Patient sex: F
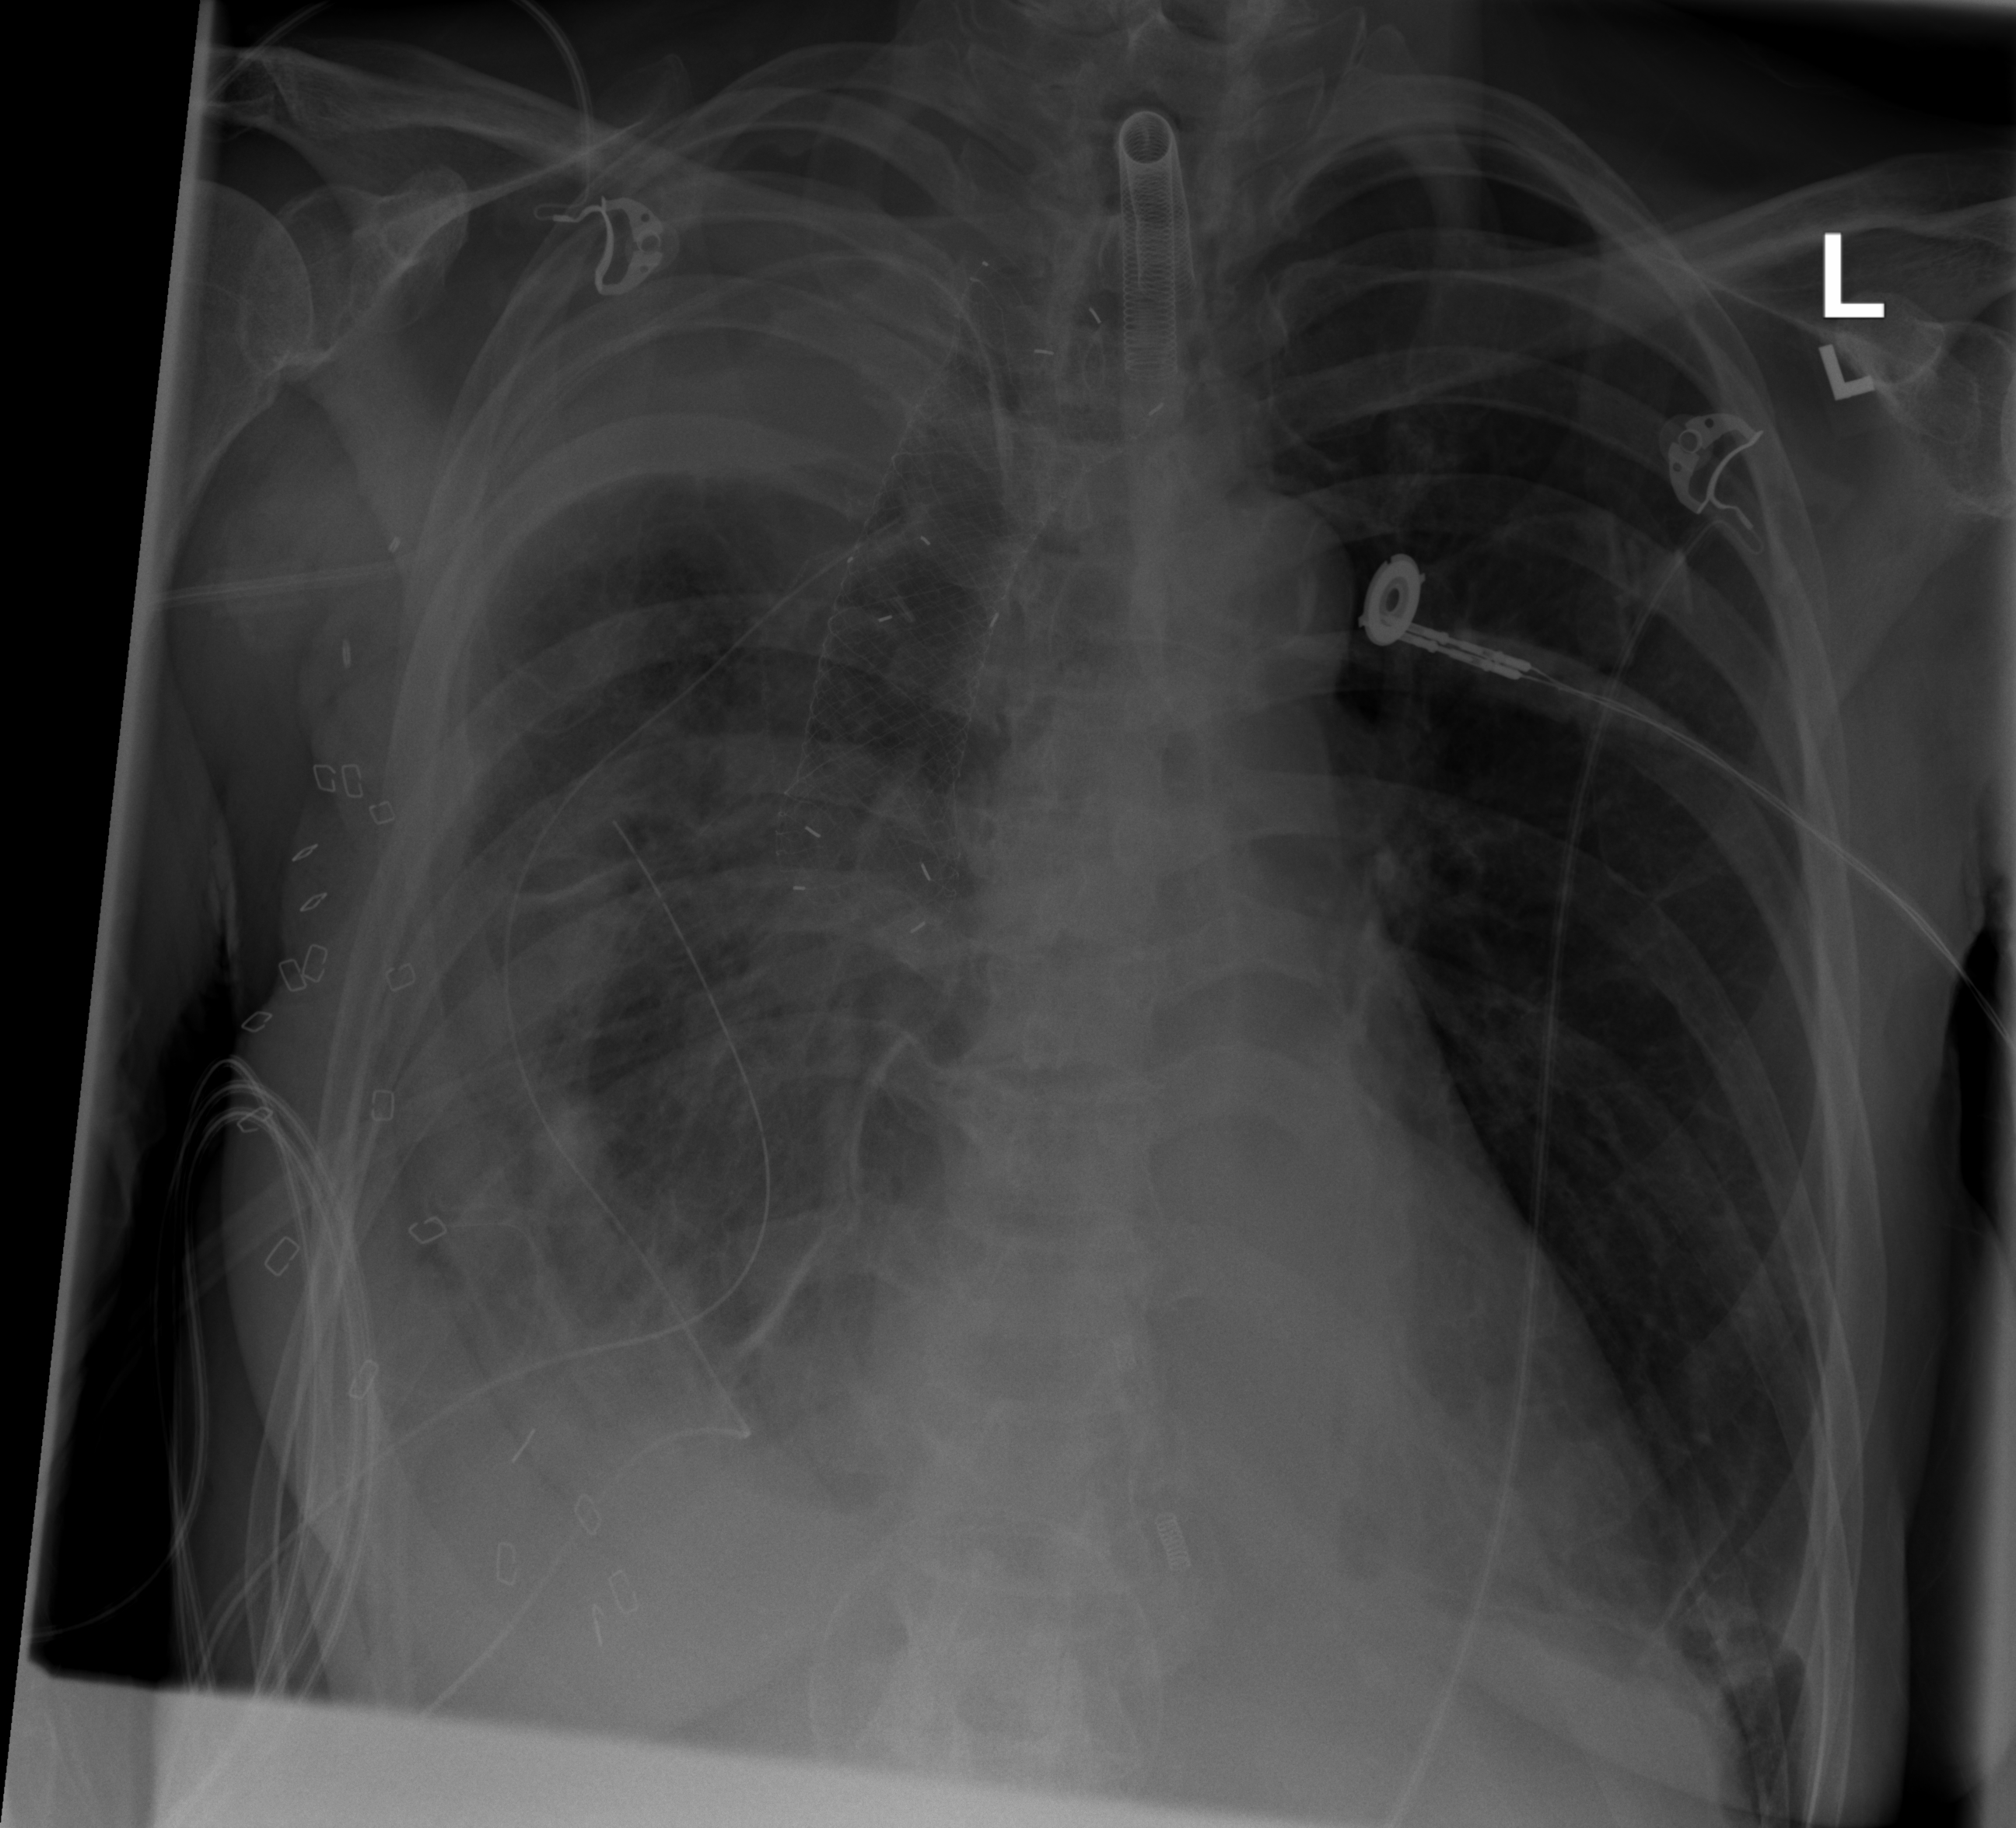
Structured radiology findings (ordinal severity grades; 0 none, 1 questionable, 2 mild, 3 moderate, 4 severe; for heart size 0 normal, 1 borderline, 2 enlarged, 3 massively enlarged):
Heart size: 2
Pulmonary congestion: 0
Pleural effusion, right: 3
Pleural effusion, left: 0
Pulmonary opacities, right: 2
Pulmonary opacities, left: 0
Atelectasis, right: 3
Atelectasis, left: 0